Question: '''
var rooms = tblRoom
.Where(r => r.hotel_id==1)
.GroupBy(p => p.tblType)
.Select(g => new
{
TypeName = g.Key.type_name,
TypeID = g.Key.type_id,
TypeCount = g.Count()
});
rooms.Dump();
'''
In LinqPad - this works fine, and returns:

However, when I transfer this to Visual Studio:
'''
var rooms = dbr.Rooms
.Where(r => r.hotel_id == 1)
.GroupBy(p => p.type_id)
.Select(g => new
{
TypeName = g.Key.type_name,
TypeID = g.Key.type_id,
TypeCount = g.Count()
});
'''
I receive the message on the g.Key.type_name section:
**'long' does not contain a definition for 'type_name' and no extension method 'type_name' accepting a first argument of type 'long' could be found (are you missing a using directive or an assembly reference?) **
I am trying to add the results to the following viewmodel:
'''
public class RatesViewModel
{
public string TypeName { get; set; }
public long TypeID { get; set; }
public int TypeCount { get; set; }
}
'''
I'm sure once again, it must be something simple I'm missing - so any help in getting the results into the view model, would be appreciated.
Thanks, Mark
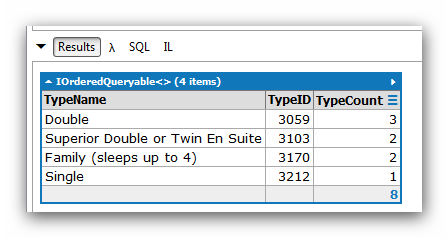
Answer: > I am trying to add the results to the following viewmodel:
I don't see how you are relating to this view model in your code. You are simlpy querying your repository and returning an anonymous object.
If you want to return a view model, adapt your query to project to this view model:
'''
var rooms = dbr
.Rooms
.Where(r => r.hotel_id == 1)
.GroupBy(p => p.type_id)
.Select(g => new RatesViewModel
{
TypeName = g.Key.type_name,
TypeID = g.Key.type_id,
TypeCount = g.Count()
})
.ToList();
return View(rooms);
'''
and now your view will obviously be strongly typed to the view model:
'''
@model IEnumerable<RatesViewModel>
'''